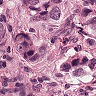
Metastatic tissue present: yes